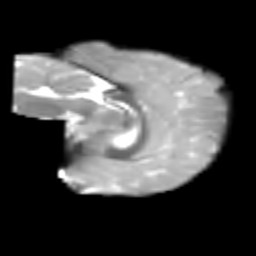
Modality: T2w
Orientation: sagittal
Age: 7
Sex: male
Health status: healthy